Interaction volume radius: 5 \u00c5
Interaction volume height: 20 \u00c5
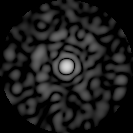
Disorder parameter: 0.8531